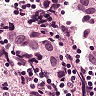
Metastatic tissue present: yes